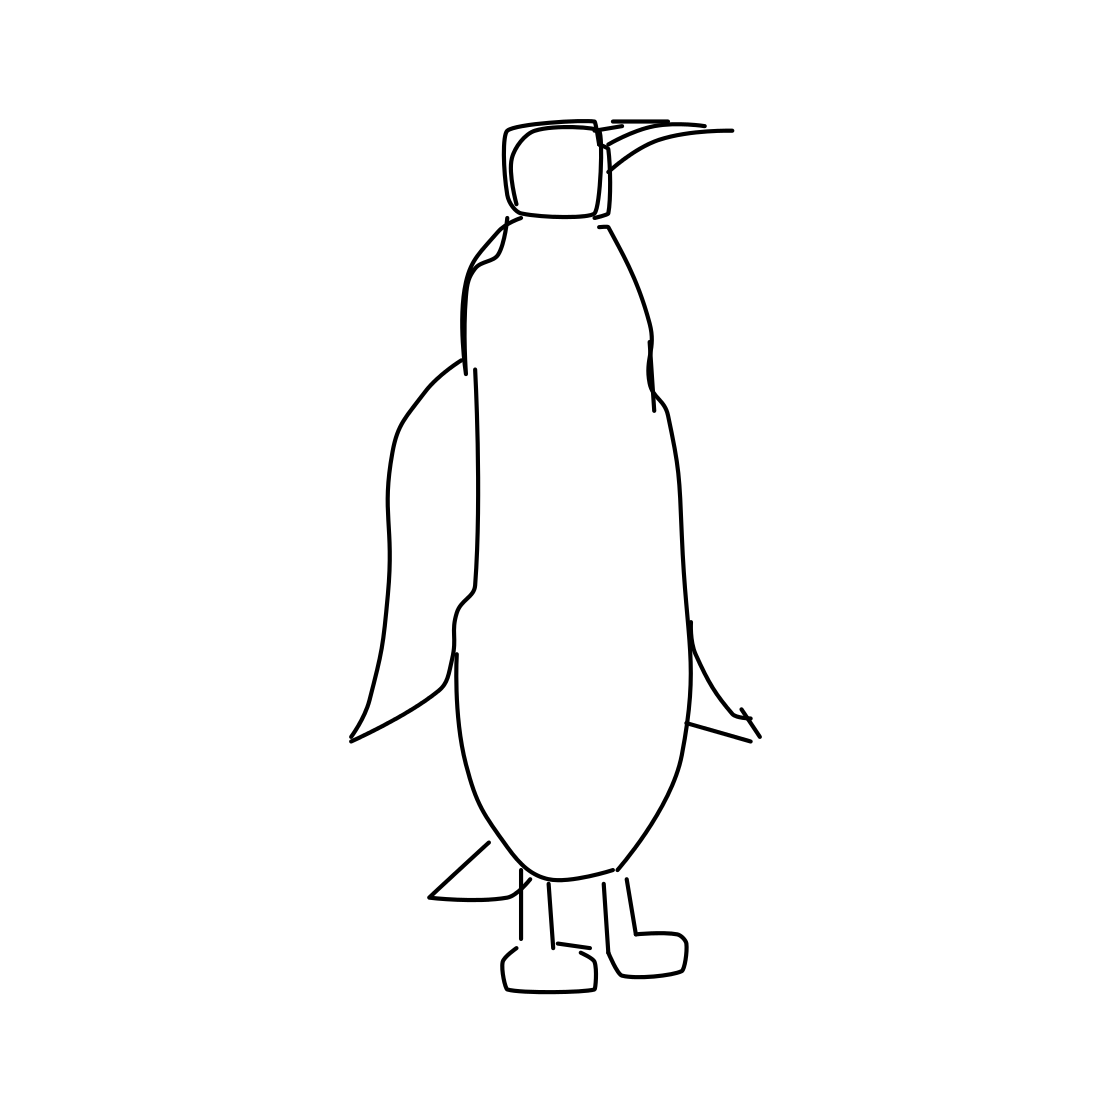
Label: penguin